Question: I am using Action bar at top of my app Where i have setTitle to tht which is shown left corner of ActionBar Now I want to show Some Text To right most corner of the ActionBar instead of subTitle

like highlighted in Red want to show some Static Text at right
How can i do this?
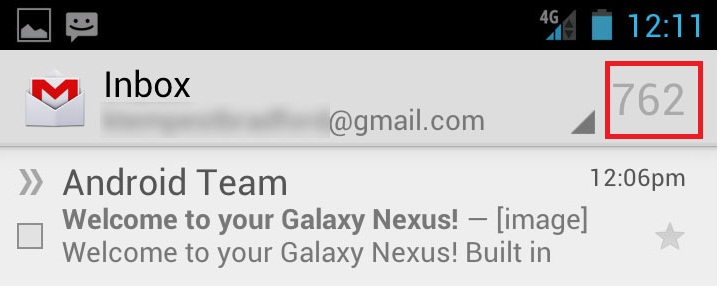
Answer: '''
import android.app.ActionBar;
import android.app.Activity;
import android.os.Bundle;
import android.view.LayoutInflater;
import android.view.View;
import android.view.View.OnClickListener;
import android.widget.ImageButton;
import android.widget.TextView;
import android.widget.Toast;
public class MainActivity extends Activity {
@Override
protected void onCreate(Bundle savedInstanceState) {
super.onCreate(savedInstanceState);
setContentView(R.layout.activity_main);
ActionBar mActionBar = getActionBar();
mActionBar.setDisplayShowHomeEnabled(false);
mActionBar.setDisplayShowTitleEnabled(false);
LayoutInflater mInflater = LayoutInflater.from(this);
View mCustomView = mInflater.inflate(R.layout.custom_actionbar, null);
TextView mTitleTextView = (TextView) mCustomView.findViewById(R.id.title_text);
mTitleTextView.setText("My Own Title");
mActionBar.setCustomView(mCustomView);
mActionBar.setDisplayShowCustomEnabled(true);
}
}
<?xml version="1.0" encoding="utf-8"?>
<RelativeLayout xmlns:android="http://schemas.android.com/apk/res/android"
android:layout_width="match_parent"
android:layout_height="50dp"
android:background="@drawable/black_pattern" >
<TextView
android:id="@+id/title_text"
android:layout_width="wrap_content"
android:layout_height="wrap_content"
android:layout_centerInParent="true"
android:textAllCaps="true"
android:textAppearance="?android:attr/textAppearanceLarge"
android:textColor="#fff"
android:textStyle="bold" />
<ImageView
android:id="@+id/imageView1"
android:layout_width="35dp"
android:layout_height="35dp"
android:layout_alignParentLeft="true"
android:layout_centerVertical="true"
android:layout_marginLeft="8dp"
android:src="@drawable/ic_launcher" />
<TextView
android:id="@+id/title_text1"
android:layout_width="wrap_content"
android:layout_height="wrap_content"
android:layout_alignParentRight="true"
android:layout_centerVertical="true"
android:layout_marginRight="8dp"
android:textAllCaps="true"
android:tex="356"
android:textAppearance="?android:attr/textAppearanceLarge"
android:textColor="#fff"
android:textStyle="bold" />
</RelativeLayout>
'''